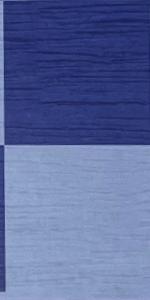
Label: Empty